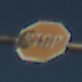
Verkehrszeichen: Stop
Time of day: SunriseSunset
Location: Outdoor (Nature)
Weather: Clear
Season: NotSpecified
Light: Natural